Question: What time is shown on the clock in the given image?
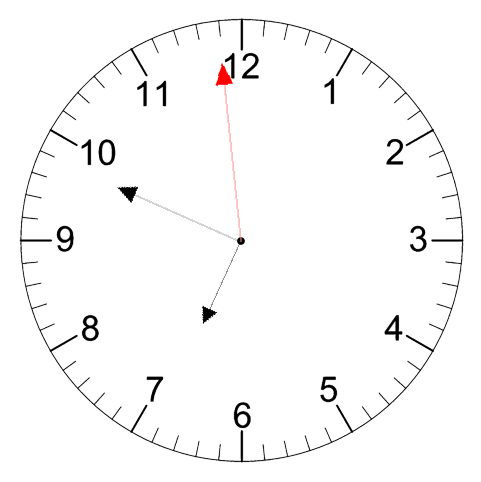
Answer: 06:48:59